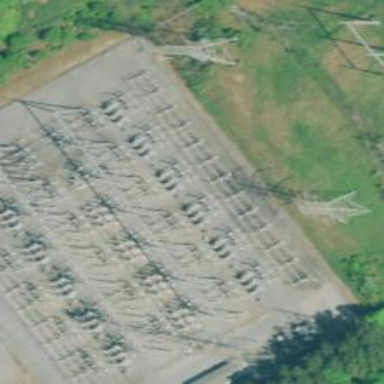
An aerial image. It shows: Switch used for power control.